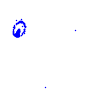
Particle: kaon